Question: After moved to 1.4.16 from 1.4.12 breeze version,started having breeze undefined error in <URL> module.i checked the release notes but no avail,what is the breaking changes here and what is it supposed to do ?
im using requirejs.
'''
require.config({
paths: {
'angular': './infrastructure/core/angular',
'breeze': './infrastructure/core/breeze.debug',
'breeze.directives': './infrastructure/core/breeze.directives',
'breeze.angular': './infrastructure/core/breeze.angular',
'breeze.metadata-helper': './infrastructure/core/breeze.metadata-helper',
},
shim: {
'angular': {
exports: 'angular'
},
'breeze': {
exports: 'breeze',
deps: ['angular']
},
'breeze.directives': {
deps: ['breeze', 'angular']
},
'breeze.angular': {
deps: ['breeze', 'angular']
},
'breeze.metadata-helper': {
deps: ['breeze']
}
},
priority: [
'angular', 'breeze'
],
urlArgs: 'v=1.0'
'''
});

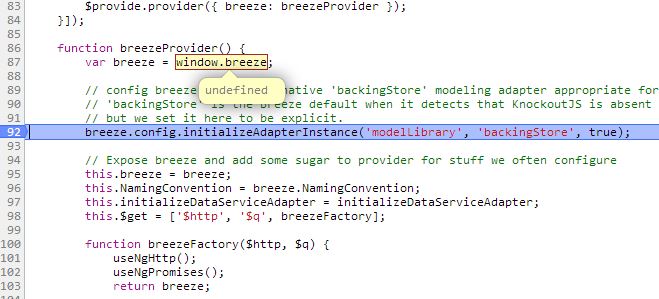
Answer: I think I might know. There was a mistake we fixed in v 1.4.16. Breeze was loading itself into window even when you used require to load it. We fixed that. Looks like the version of breeze.angular you're using is expecting it to be in window. That's a mistake. Do you have latest breeze.angular? if so, you may have to workaround by setting window.breeze yourself until I can fix in a couple weeks. I'm on vacation. Let me know.